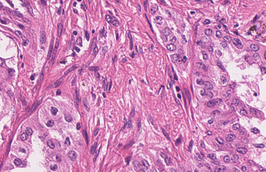
Tumor epithelial tissue: yes
Tumor-associated stroma tissue: yes
Normal tissue: no